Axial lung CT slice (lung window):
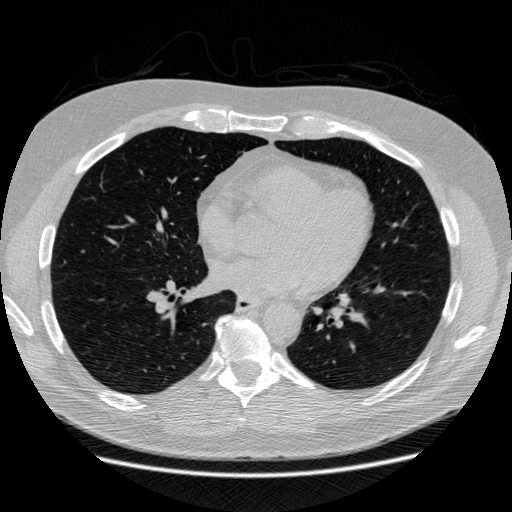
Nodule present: no